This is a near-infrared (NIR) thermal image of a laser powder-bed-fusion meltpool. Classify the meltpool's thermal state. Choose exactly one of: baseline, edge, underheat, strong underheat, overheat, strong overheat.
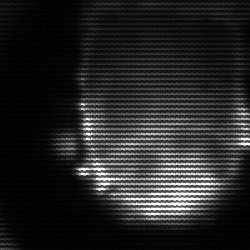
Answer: baseline